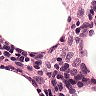
Metastatic tissue present: no